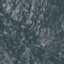
Label: HerbaceousVegetation